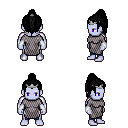
a pixel art fantasy rpg character, male body template, dark elf, purple skin, chain mail, magenta pants, black long topknot hairstyle, silver tiara, white cloth bracers, four views (front, back, left, right), 2x2 character sprite sheet, small pixel art, hard edges, no anti-aliasing